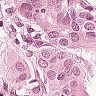
Metastatic tissue present: yes